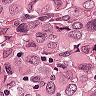
Metastatic tissue present: yes